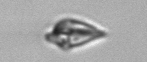
Label: Oxytoxum